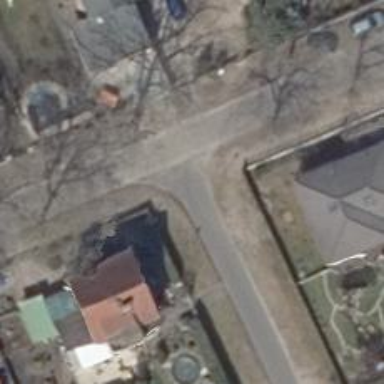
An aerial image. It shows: Residential road with asphalt surface.